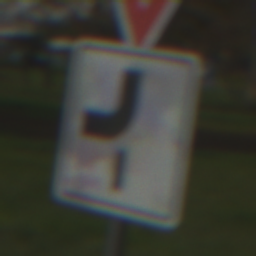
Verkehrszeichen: VerlaufVorfahrtsstrasse7
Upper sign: VorfahrtGewaehren
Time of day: MorningAfternoon
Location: Outdoor (Suburban)
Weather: PartlyCloudy
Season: NotSpecified
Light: Natural